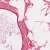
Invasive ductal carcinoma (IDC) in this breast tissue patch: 0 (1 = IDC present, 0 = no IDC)